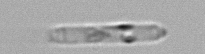
Label: Cerataulina_pelagica